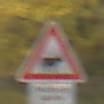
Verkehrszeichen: ViehtriebLinks
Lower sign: HinweiseAufGefahrenDurchVerbaleAngabe4
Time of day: MorningAfternoon
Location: Outdoor (Nature)
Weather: Overcast
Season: Autumn
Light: Natural